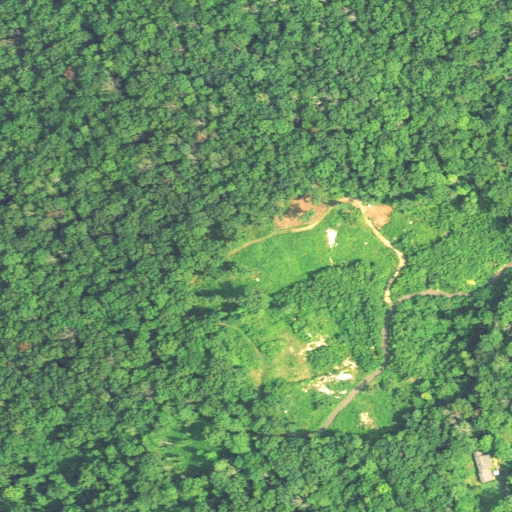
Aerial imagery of mountain in Connecticut named Long Hill containing deciduous forest, shrub, low intensity development, woody wetlands, and open development